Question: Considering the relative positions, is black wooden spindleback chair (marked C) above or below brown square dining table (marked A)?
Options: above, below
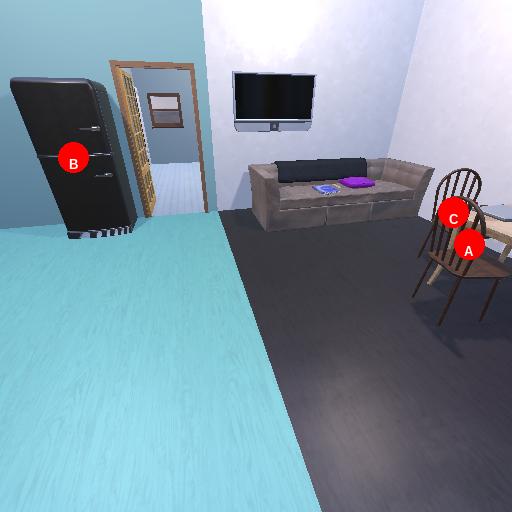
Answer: above